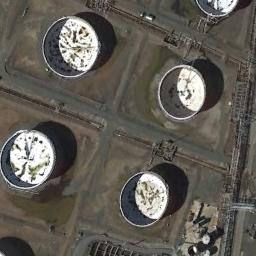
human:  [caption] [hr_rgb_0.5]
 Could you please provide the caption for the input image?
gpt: There are many roads around the storage tanks .

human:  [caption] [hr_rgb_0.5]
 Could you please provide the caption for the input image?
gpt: About half of the storage tanks on this open lot have their lids open .

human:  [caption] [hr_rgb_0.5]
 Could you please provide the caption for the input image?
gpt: There are four neatly arranged large oil storage tanks in the factory, And there are large lawns in the factory .

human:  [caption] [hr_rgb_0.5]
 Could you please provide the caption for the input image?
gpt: There are five storage tanks on the bare land .

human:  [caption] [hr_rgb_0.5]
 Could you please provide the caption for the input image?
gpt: There are four storage tanks of the same size .